Question: I have started playing around with the Nokia Imaging SDK, and I am wondering about what should be the correct Solution Platform when submitting an application to the Marketplace? Currently I have the following

Is this the correct setup to be able to successfully submit an application to the Marketplace for Certification?
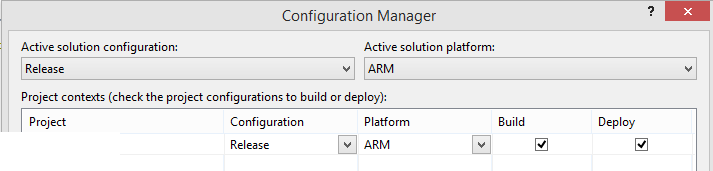
Answer: Let's make my comment the answer for others to see
You should use ARM Release build. ARM for devices, X86 only when testing on emulator.
I have submitted ARM version of my app which uses Nokia Imaging SDK and it passed certification and is available on the Store.
It's also been asked <URL>